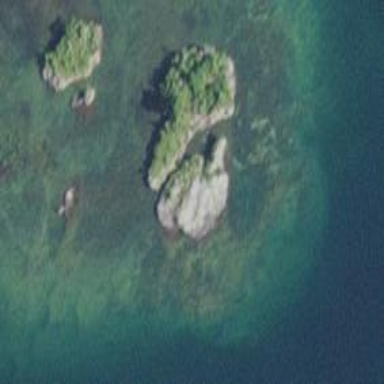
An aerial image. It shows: Islet.